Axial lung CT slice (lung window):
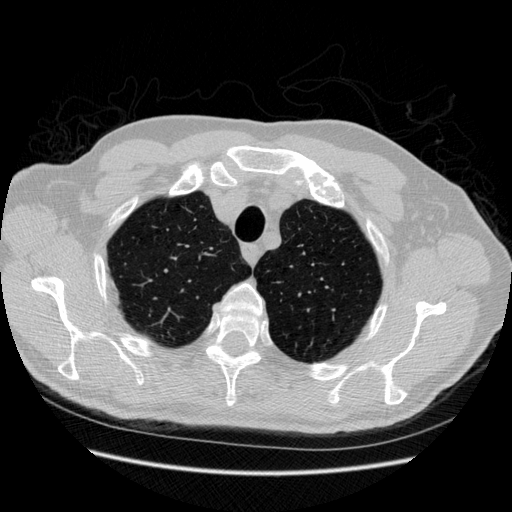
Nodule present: no